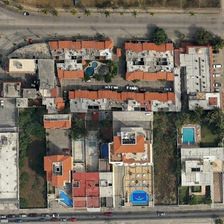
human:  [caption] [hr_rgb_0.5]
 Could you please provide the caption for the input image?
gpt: some buildings and green trees are in a resort near a road .

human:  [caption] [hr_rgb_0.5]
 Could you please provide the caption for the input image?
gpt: some buildings and green trees are in a resort near a road .

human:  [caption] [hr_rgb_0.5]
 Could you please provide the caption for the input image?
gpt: some buildings and green trees are in a resort near a road .

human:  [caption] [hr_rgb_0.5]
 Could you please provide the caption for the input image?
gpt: some buildings and green trees are in a resort near a road .

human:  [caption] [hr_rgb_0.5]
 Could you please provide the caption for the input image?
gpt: some buildings and green trees are in a resort near a road .